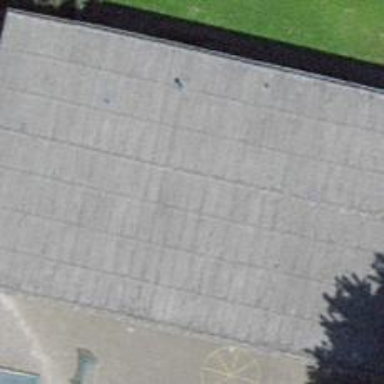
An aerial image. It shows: Kindergarten.